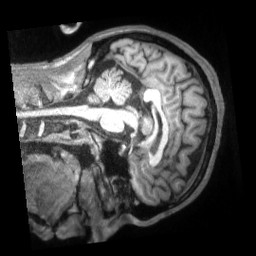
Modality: T1w
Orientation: sagittal
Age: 34
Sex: male